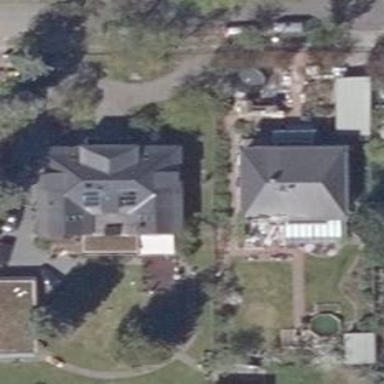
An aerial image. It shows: Detached building with hipped roof shape.